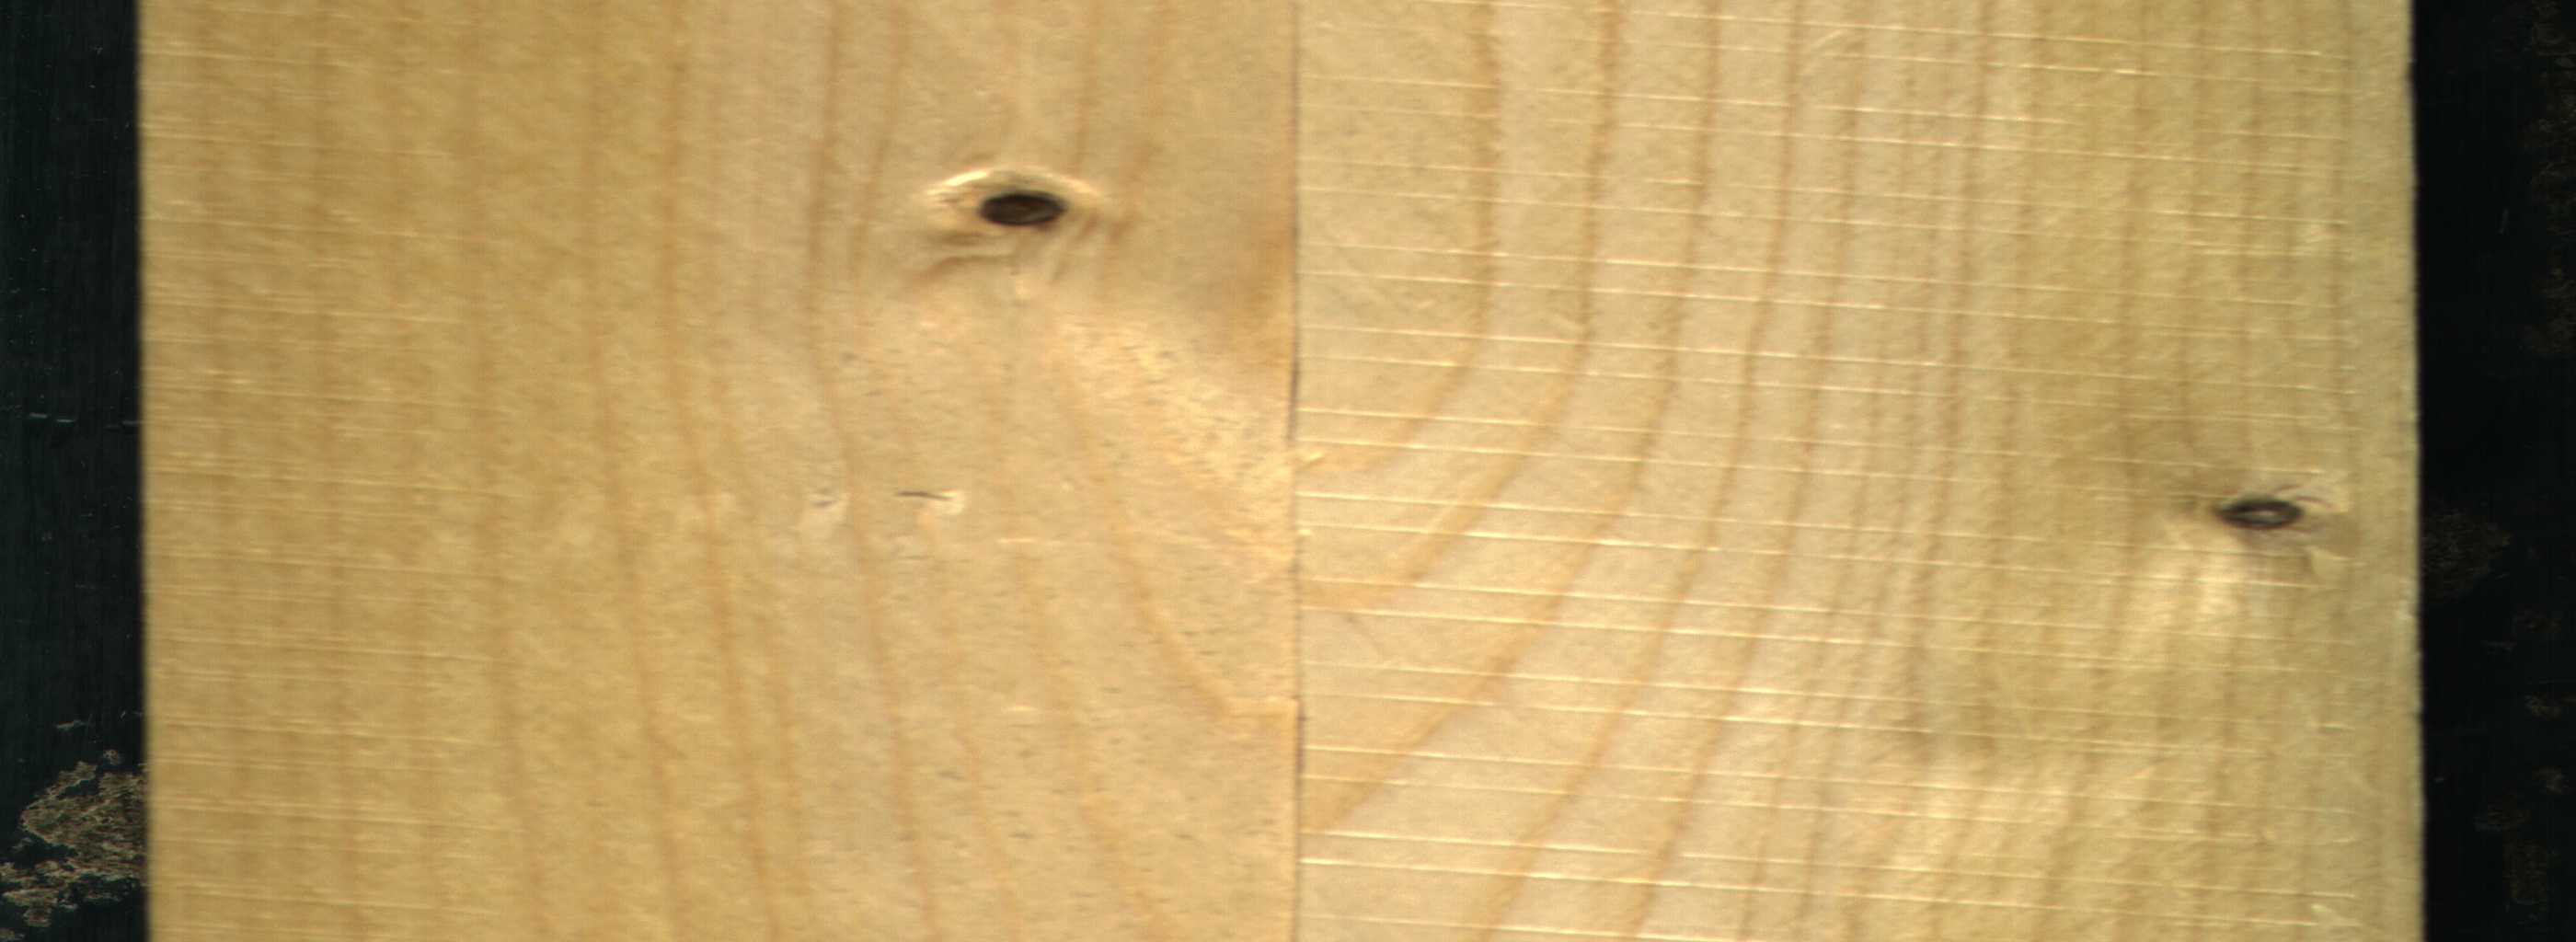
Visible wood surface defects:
Dead_Knot
Live_Knot